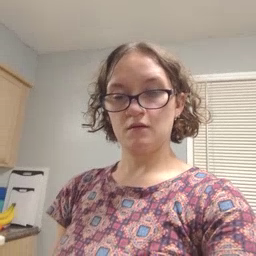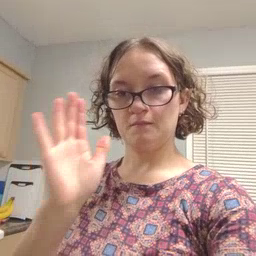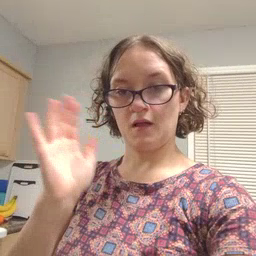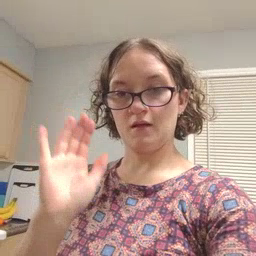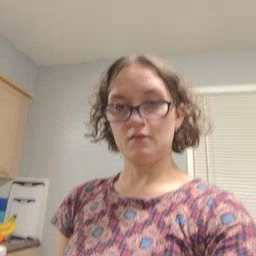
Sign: bye